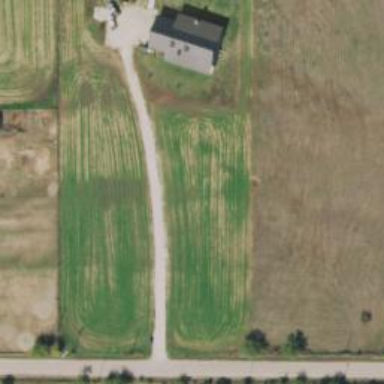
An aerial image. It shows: Driveway.